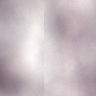
Metastatic tissue present: no